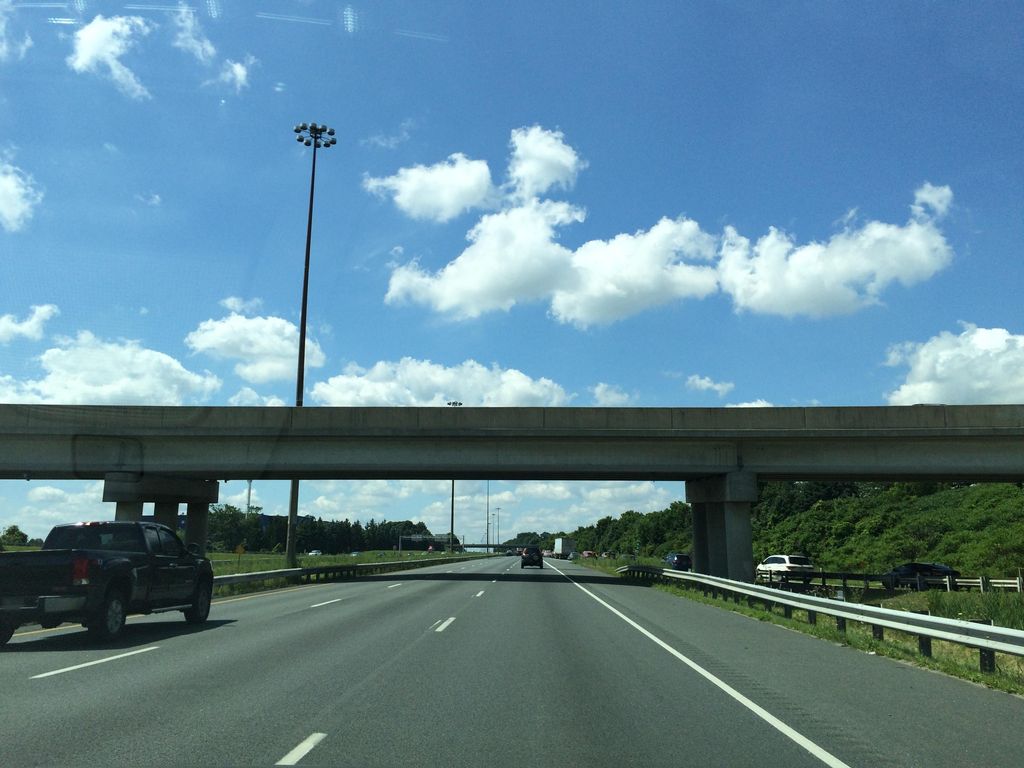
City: hamilton